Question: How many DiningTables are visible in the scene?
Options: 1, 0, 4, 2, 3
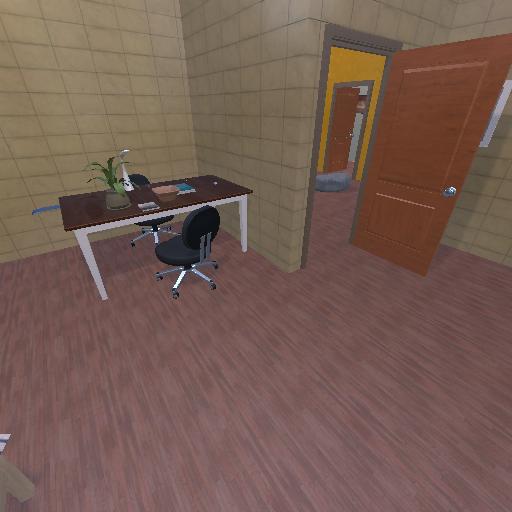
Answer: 1